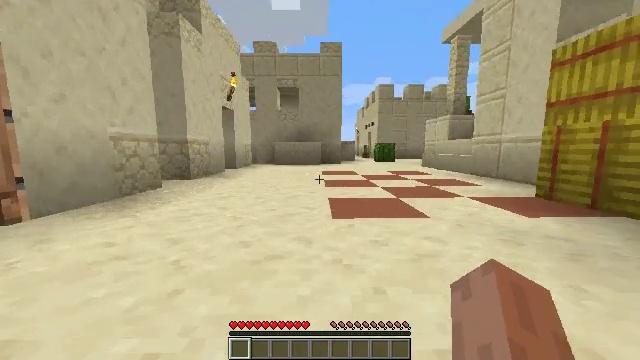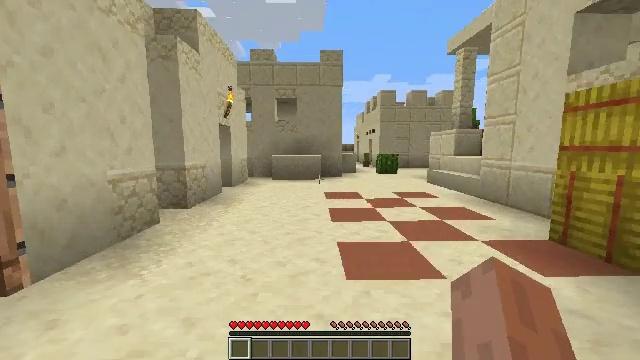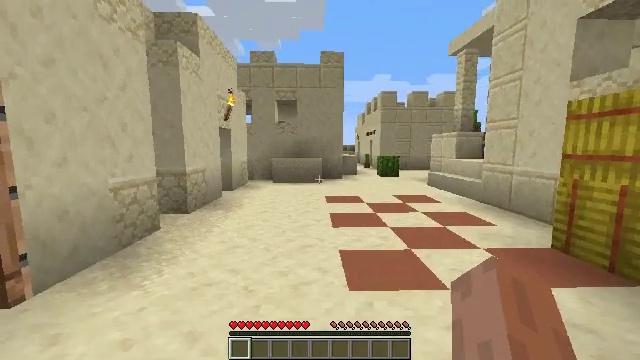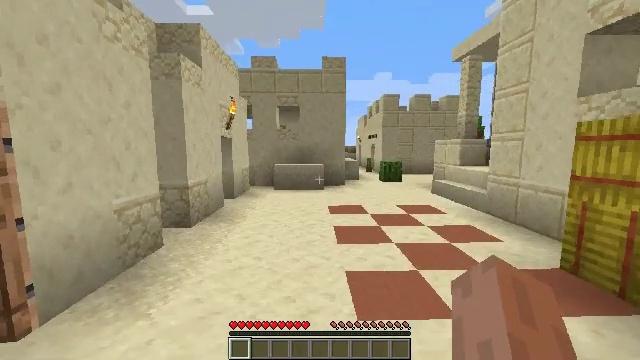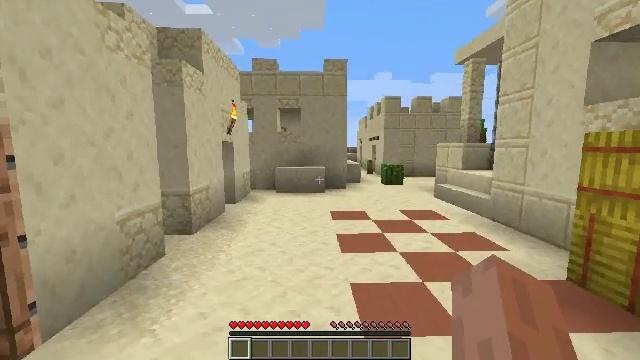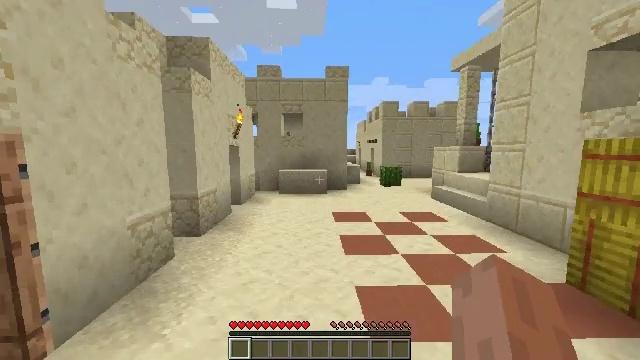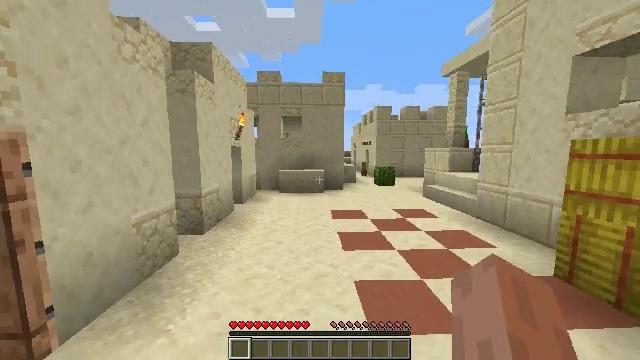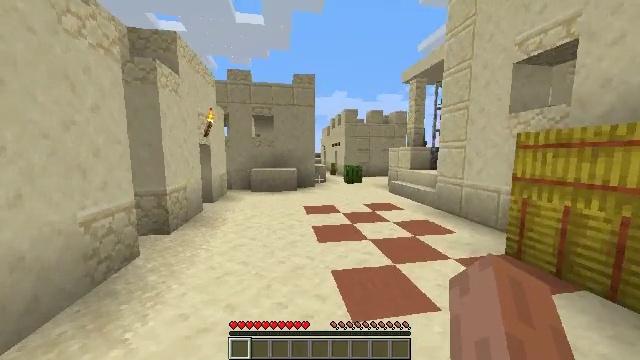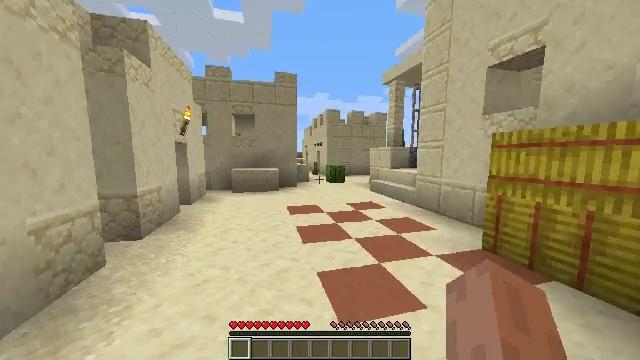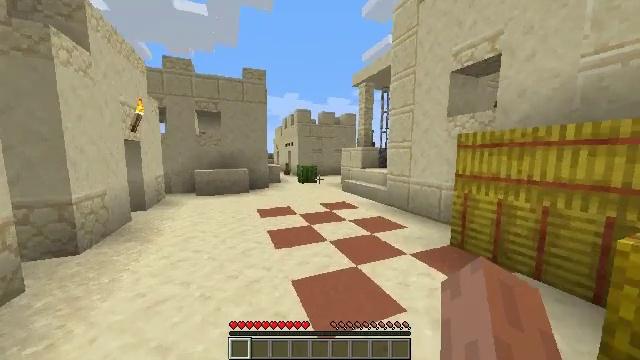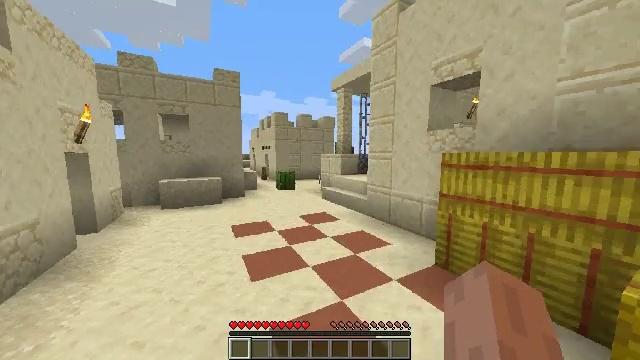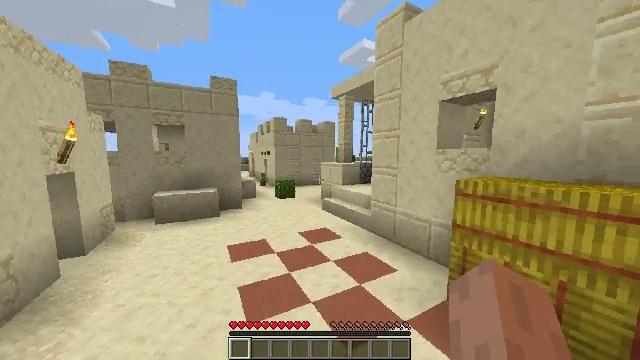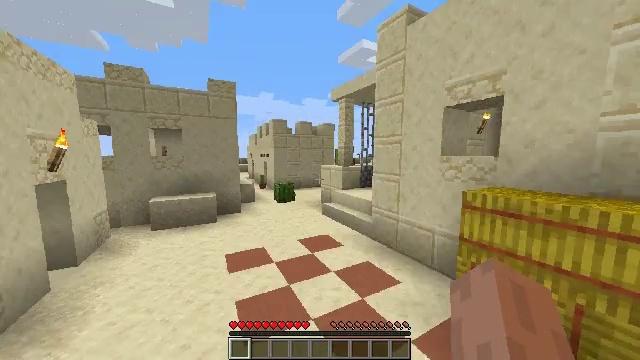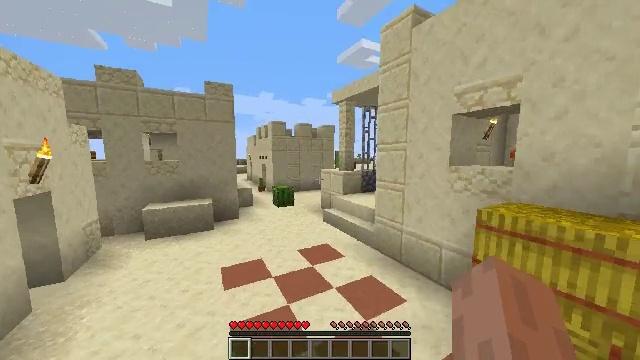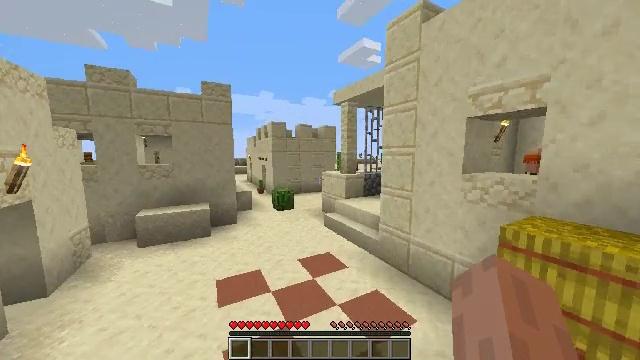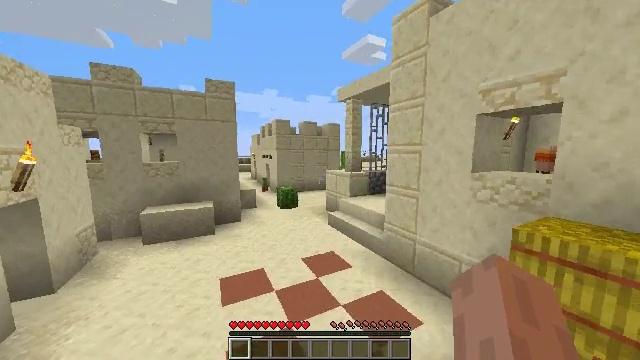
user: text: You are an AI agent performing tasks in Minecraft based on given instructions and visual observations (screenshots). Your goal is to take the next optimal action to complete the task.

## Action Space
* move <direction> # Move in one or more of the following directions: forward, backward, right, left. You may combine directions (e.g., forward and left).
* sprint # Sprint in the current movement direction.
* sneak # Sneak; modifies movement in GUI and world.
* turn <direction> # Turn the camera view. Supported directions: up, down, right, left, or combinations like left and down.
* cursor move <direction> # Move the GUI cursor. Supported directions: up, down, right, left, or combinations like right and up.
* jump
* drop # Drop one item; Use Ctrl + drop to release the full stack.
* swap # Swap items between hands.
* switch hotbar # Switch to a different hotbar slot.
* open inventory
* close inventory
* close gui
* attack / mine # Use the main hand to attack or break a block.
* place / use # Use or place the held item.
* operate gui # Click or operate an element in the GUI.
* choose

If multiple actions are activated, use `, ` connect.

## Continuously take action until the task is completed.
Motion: motion action
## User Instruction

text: Drop a hay block.
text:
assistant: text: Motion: move forward, sprint, attack / mine, jump
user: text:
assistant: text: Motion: move forward, sprint, attack / mine, jump
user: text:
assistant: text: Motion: move forward, sprint, attack / mine, jump
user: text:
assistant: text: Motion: move forward, sprint, attack / mine, jump
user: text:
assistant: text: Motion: move forward, sprint, attack / mine, jump
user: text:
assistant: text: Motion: move forward, sprint, attack / mine, jump
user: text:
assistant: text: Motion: move forward, sprint, turn right, attack / mine, jump
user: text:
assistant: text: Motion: move forward, sprint, turn right, attack / mine, jump
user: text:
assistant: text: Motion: move forward, sprint, turn right, attack / mine, jump
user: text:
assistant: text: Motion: move forward, sprint, turn right, attack / mine, jump
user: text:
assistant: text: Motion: move forward, sprint, attack / mine, jump
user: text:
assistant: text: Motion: move forward, sprint, attack / mine, jump
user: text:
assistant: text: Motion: move forward, sprint, attack / mine, jump
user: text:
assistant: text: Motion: move forward, sprint, attack / mine, jump
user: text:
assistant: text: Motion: move forward, sprint, turn left, attack / mine, jump
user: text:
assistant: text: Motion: move forward, sprint, turn left, attack / mine, jump
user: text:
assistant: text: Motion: move forward, sprint, turn left, attack / mine, jump
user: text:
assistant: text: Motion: move forward, sprint, turn left, attack / mine, jump
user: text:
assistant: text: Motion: move forward, sprint, attack / mine, jump
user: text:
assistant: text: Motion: move forward, sprint, turn right, attack / mine, jump
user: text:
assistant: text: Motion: move forward, sprint, attack / mine, jump
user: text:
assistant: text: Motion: move forward and move left, sprint, attack / mine, jump
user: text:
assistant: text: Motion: move forward and move left, sprint, attack / mine, jump
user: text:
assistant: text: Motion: move forward and move left, turn left, attack / mine, jump
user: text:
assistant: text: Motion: move forward and move left, turn left, attack / mine, jump
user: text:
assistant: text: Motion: move forward and move left, turn left and down, attack / mine, jump
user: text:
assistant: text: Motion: move forward and move left, turn left, attack / mine, jump
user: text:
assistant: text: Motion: move forward and move left, turn left, attack / mine, jump
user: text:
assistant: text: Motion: move forward, attack / mine, jump
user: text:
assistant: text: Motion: move forward, turn left, attack / mine, jump